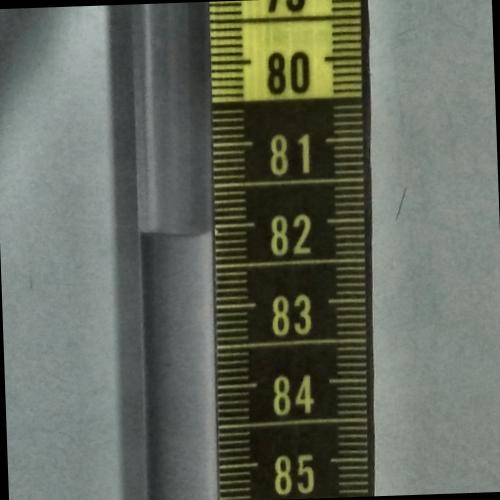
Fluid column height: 82.1 cm